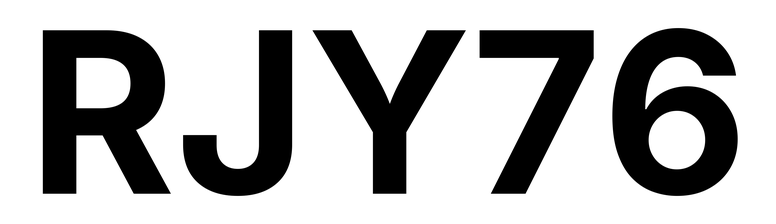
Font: Inter_Bold